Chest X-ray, AP view. Patient: 24 years old, sex M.
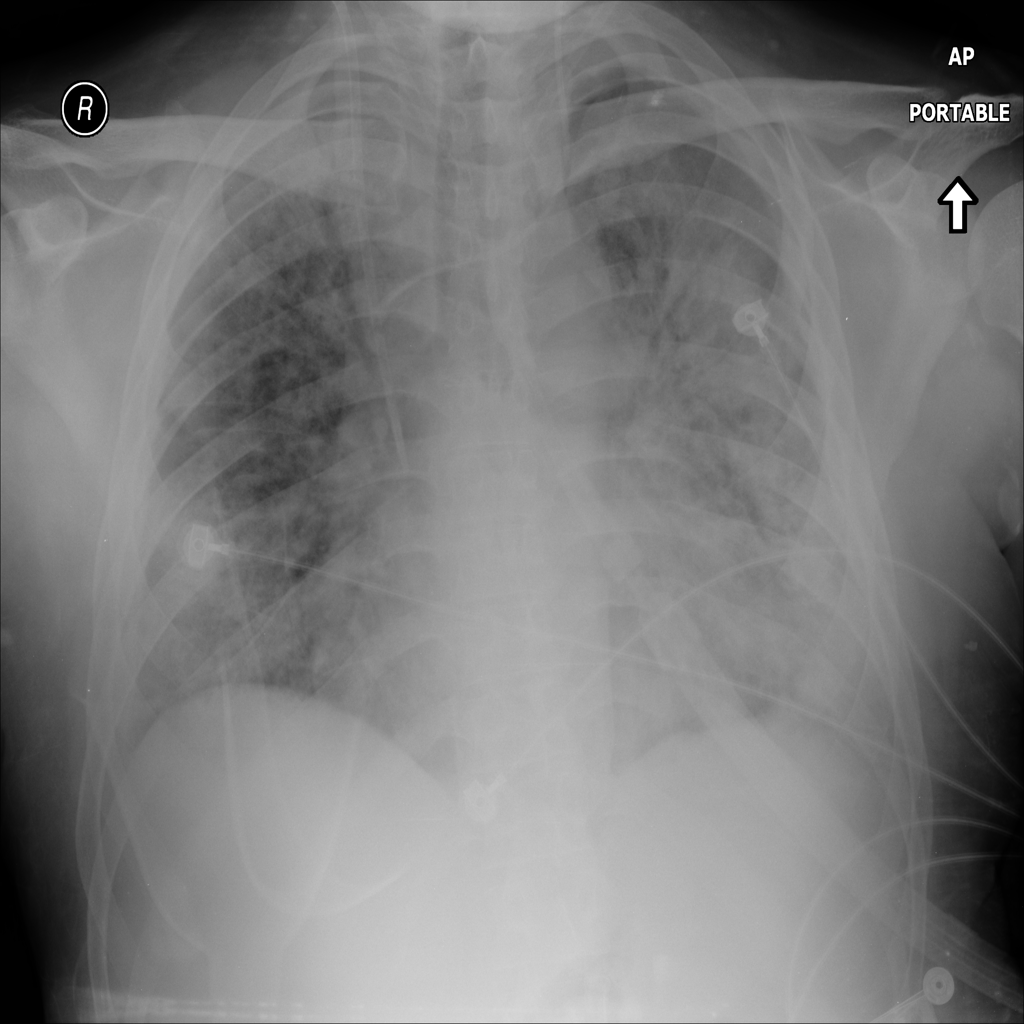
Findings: Infiltration